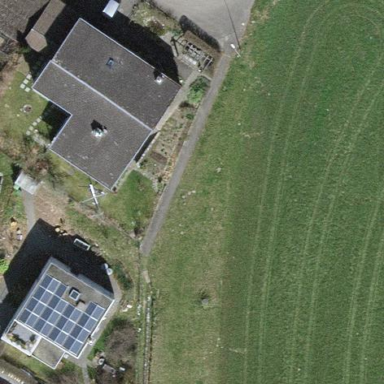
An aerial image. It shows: Detached building.